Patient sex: M
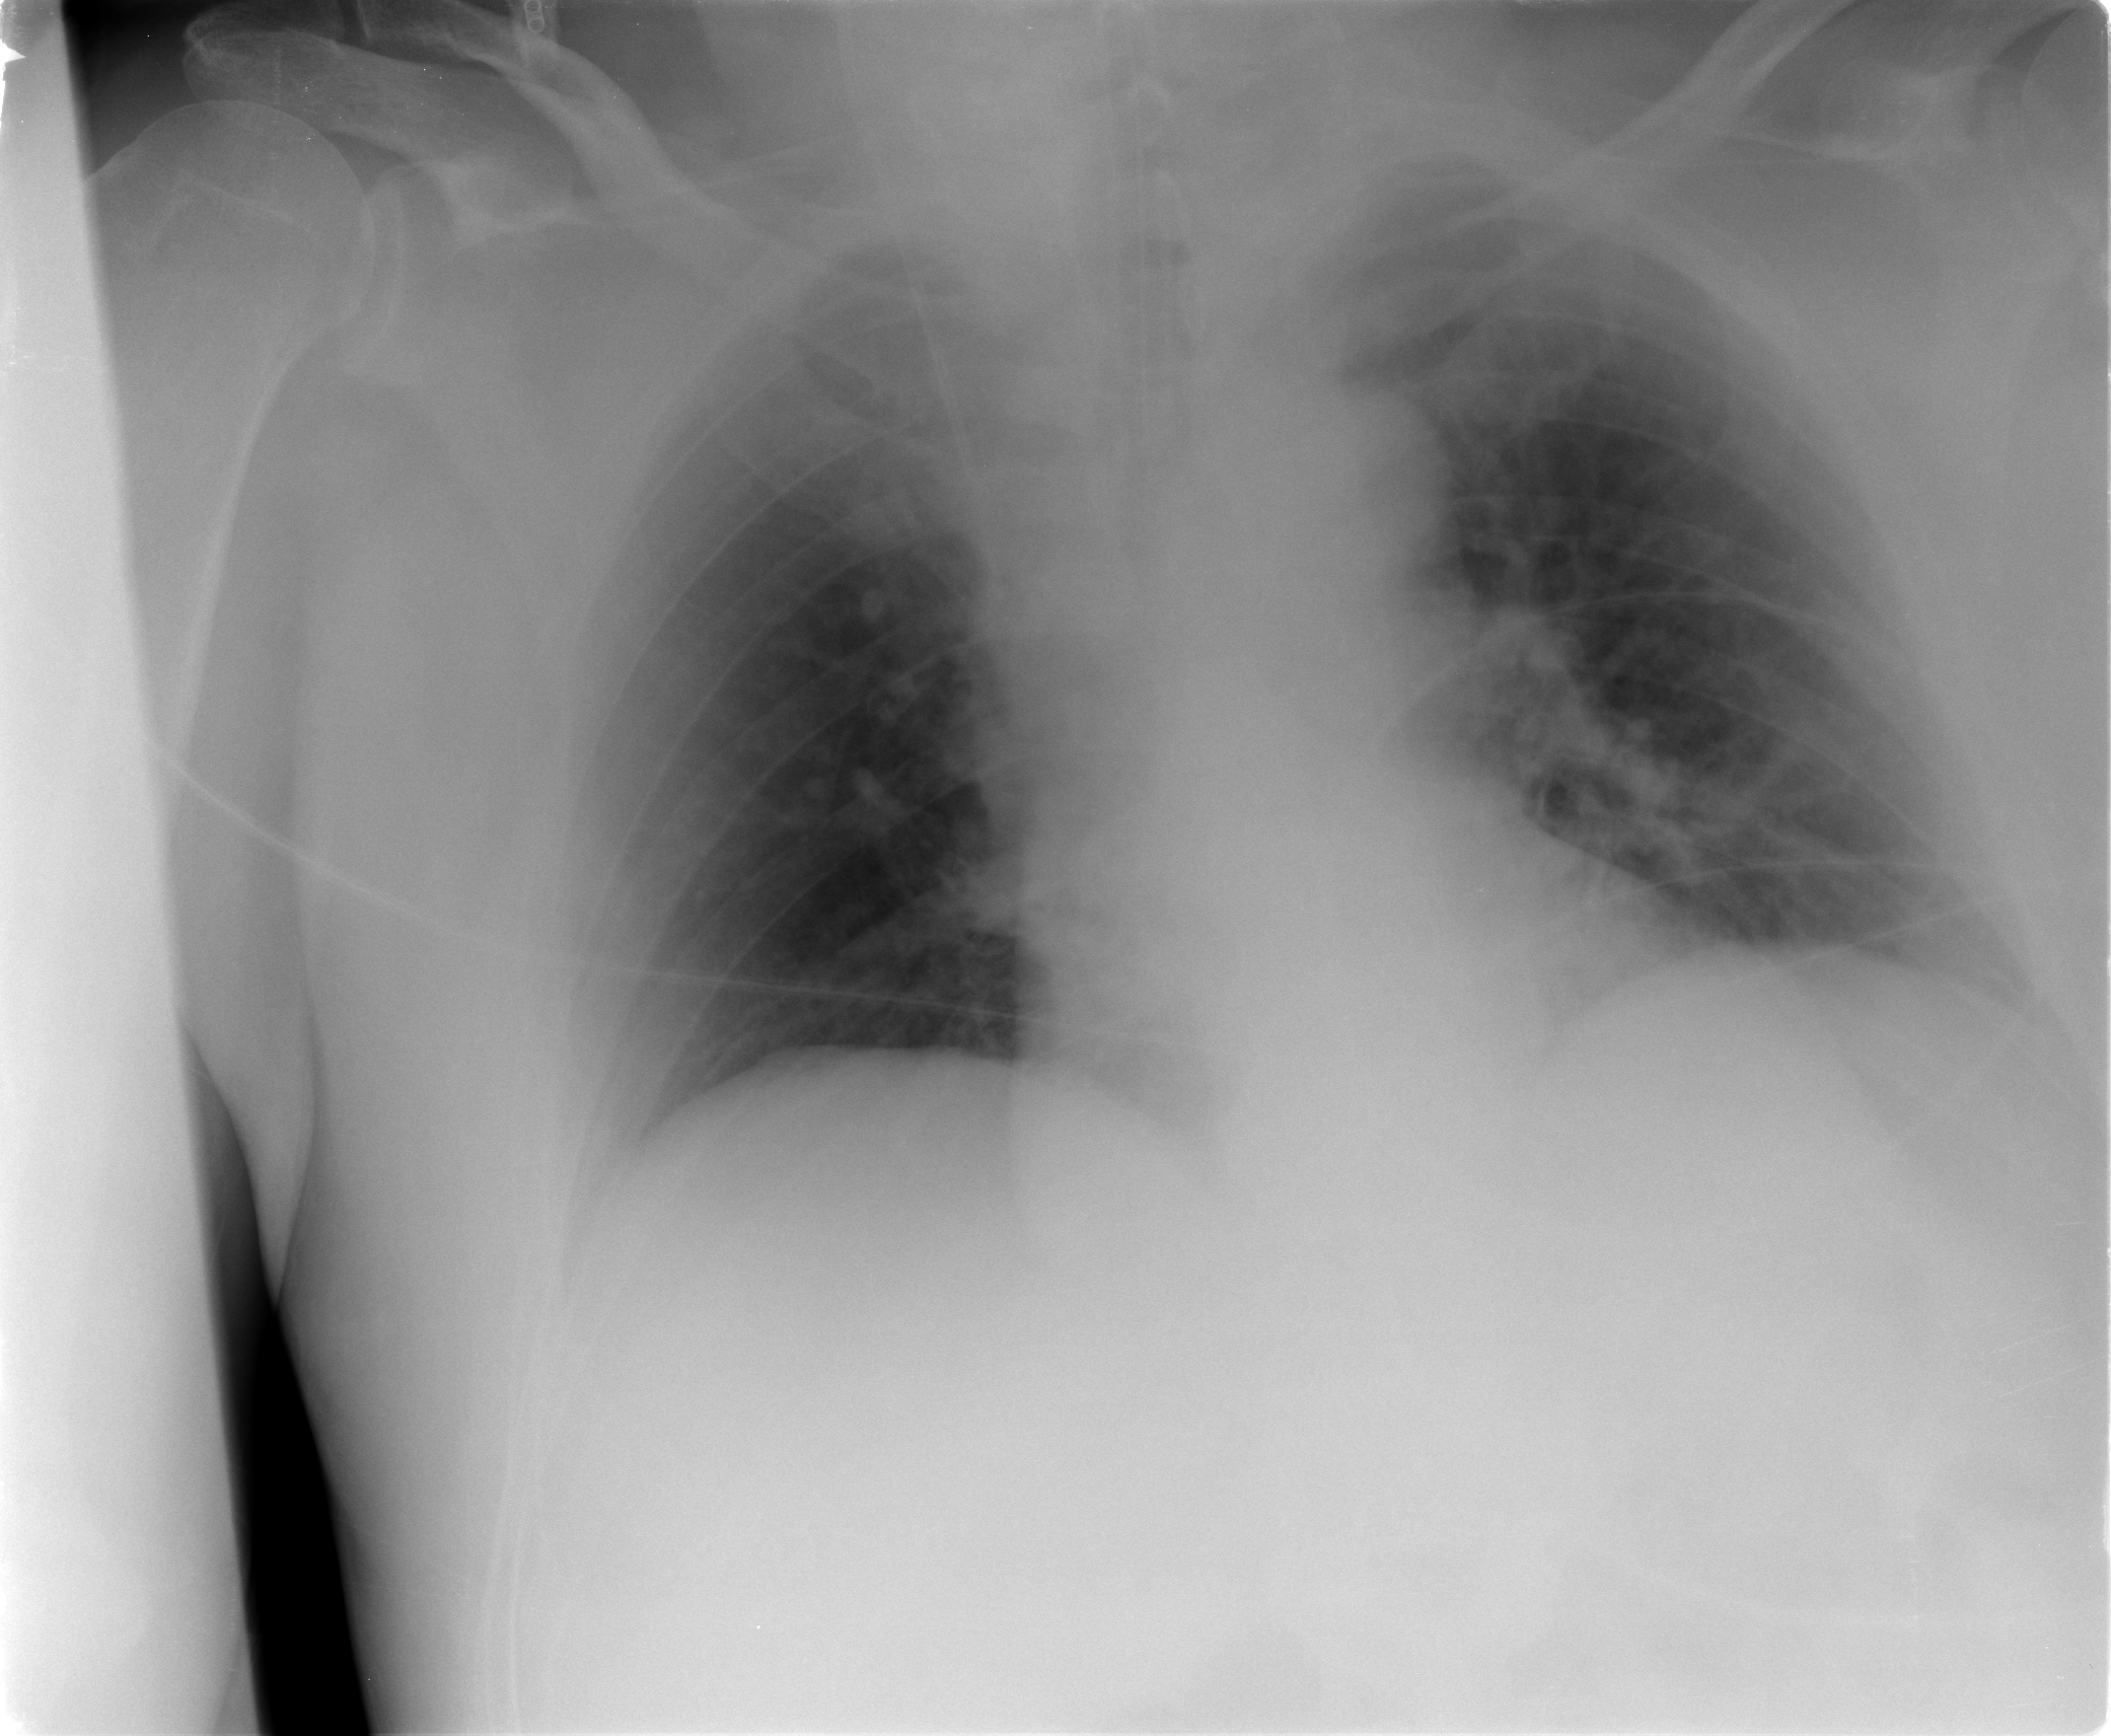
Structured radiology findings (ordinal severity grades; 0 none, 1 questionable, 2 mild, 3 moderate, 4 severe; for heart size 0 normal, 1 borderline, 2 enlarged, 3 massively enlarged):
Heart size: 0
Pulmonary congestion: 1
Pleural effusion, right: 0
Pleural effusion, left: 0
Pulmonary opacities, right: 0
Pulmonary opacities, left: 0
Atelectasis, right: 0
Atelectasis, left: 0